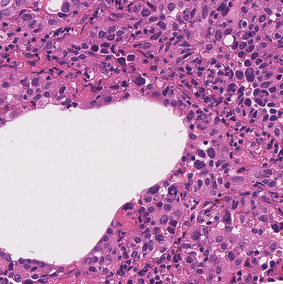
Tumor epithelial tissue: yes
Tumor-associated stroma tissue: yes
Normal tissue: no